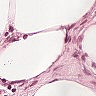
Metastatic tissue present: no